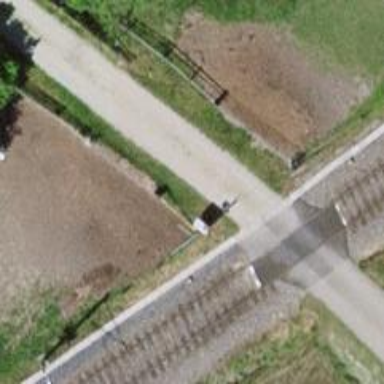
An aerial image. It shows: Gravel track with grade 2 quality.